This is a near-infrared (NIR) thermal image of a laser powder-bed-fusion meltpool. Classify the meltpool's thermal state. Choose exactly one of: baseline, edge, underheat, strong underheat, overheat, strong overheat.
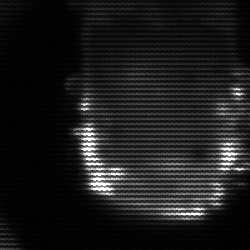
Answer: baseline